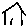
Label: house